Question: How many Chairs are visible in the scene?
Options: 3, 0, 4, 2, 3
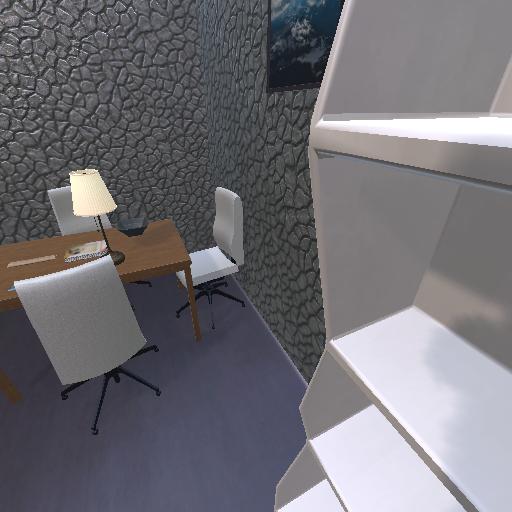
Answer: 3